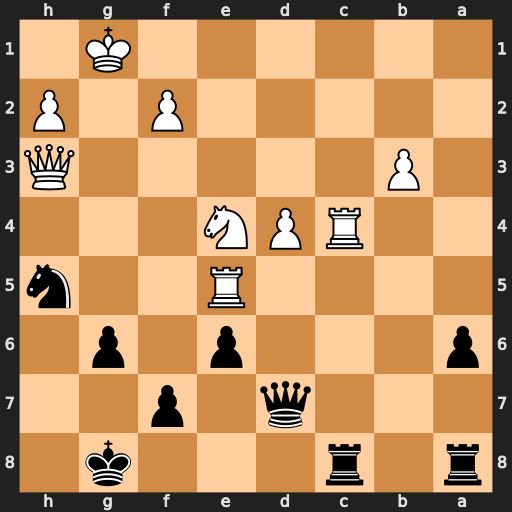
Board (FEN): r1r3k1/3q1p2/p3p1p1/4R2n/2RPN3/1P5Q/5P1P/6K1
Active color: b
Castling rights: -
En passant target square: -
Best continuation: Rxc4 bxc4 Qxd4